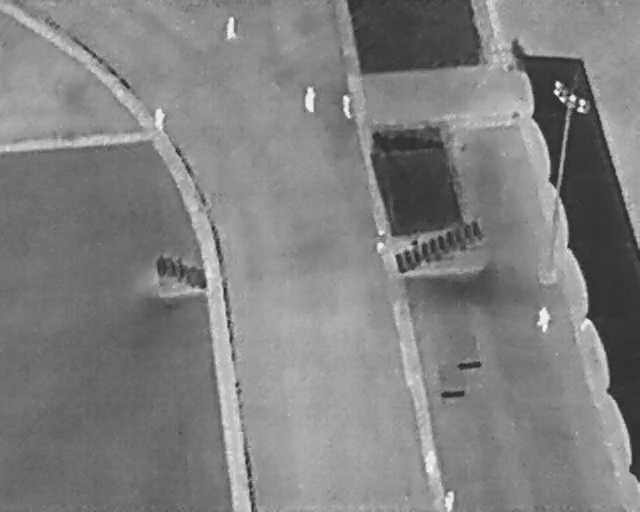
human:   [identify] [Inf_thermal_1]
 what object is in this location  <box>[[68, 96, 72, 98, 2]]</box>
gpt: <ref>1 large person at the bottom right</ref>

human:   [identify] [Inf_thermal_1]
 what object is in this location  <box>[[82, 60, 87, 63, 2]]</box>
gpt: <ref>1 large person at the right</ref>

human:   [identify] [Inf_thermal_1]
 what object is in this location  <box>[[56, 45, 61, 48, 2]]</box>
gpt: <ref>1 large person at the center</ref>

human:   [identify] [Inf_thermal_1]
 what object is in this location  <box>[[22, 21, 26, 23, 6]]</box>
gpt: <ref>1 medium person at the top left</ref>